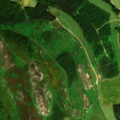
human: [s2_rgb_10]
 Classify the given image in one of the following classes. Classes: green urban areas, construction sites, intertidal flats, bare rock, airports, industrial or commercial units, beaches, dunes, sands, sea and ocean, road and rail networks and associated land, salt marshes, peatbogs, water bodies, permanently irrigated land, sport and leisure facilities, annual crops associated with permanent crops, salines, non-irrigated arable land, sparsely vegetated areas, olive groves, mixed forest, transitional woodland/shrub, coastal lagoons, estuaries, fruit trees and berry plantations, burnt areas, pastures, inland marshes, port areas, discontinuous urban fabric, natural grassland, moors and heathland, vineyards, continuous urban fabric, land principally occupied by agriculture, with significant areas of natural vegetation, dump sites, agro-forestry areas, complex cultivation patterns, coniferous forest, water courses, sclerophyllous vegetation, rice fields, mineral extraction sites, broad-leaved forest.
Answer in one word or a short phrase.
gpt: non-irrigated arable land, pastures, broad-leaved forest, coniferous forest, moors and heathland